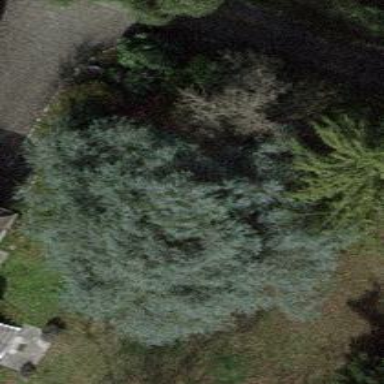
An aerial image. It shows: Evergreen tree with needle-leaved leaves.